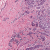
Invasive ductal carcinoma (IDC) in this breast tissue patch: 1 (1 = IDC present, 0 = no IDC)